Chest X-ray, AP view. Patient: 42 years old, sex M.
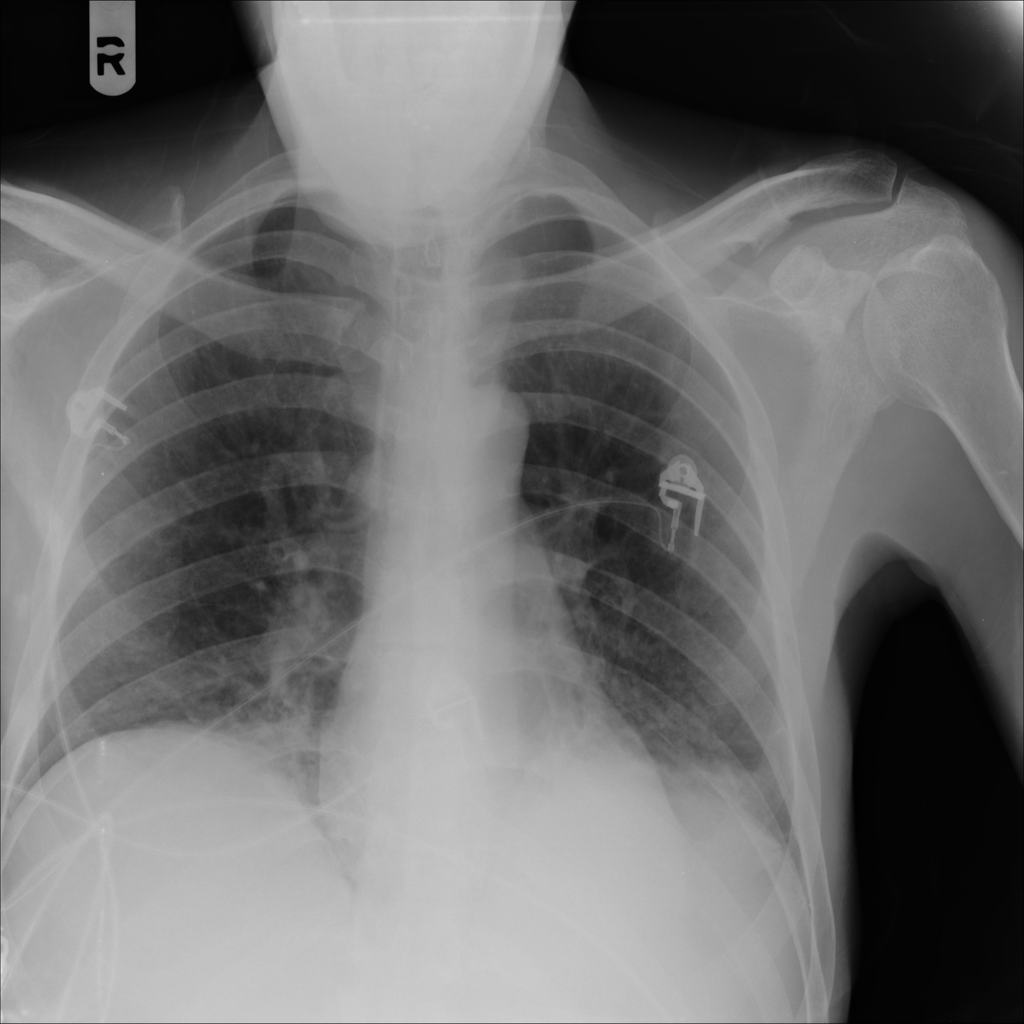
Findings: Atelectasis, Infiltration